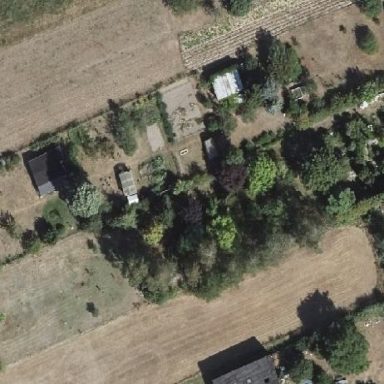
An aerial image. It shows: Allotments area.